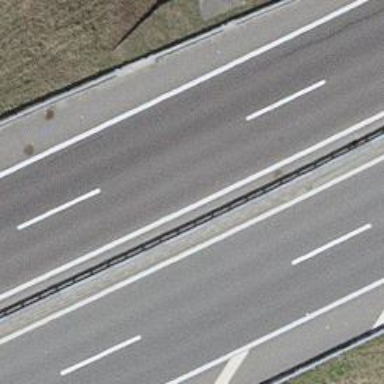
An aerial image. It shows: Guard rail as barrier.